Question: I have a couple prefabs I'm using to randomly generate a "room", but the same code is resulting in inconsistent widths:

The top (northWall) should be the same width as the bottom (southWall) but it's obviously 3 times the size.
Here is the "Room" prefab which instantiates the other "Wall" prefabs (they're all basically just Quads at this point).
'''
public float length;
public float width;
public float wallDepth;
public Transform northWall;
public Transform southWall;
void Start () {
length = Random.Range (5.0f, 25.0f);
width = Random.Range (5.0f, 25.0f);
wallDepth = 2.0f;
transform.localScale = new Vector3 (width, length, 0.0f);
Instantiate (northWall, new Vector3(transform.localPosition.x, transform.localPosition.y + (transform.localScale.y / 2) + (wallDepth / 2), 10.0f), Quaternion.identity);
northWall.transform.localScale = new Vector3 (width, wallDepth, 10.0f);
Instantiate (southWall, new Vector3(transform.localPosition.x, transform.localPosition.y - (transform.localScale.y / 2) - (wallDepth / 2), 10.0f), Quaternion.identity);
southWall.transform.localScale = new Vector3 (width, wallDepth, 10.0f);
}
'''
Am I going crazy? Is it just late and I'm missing something?
Thanks.
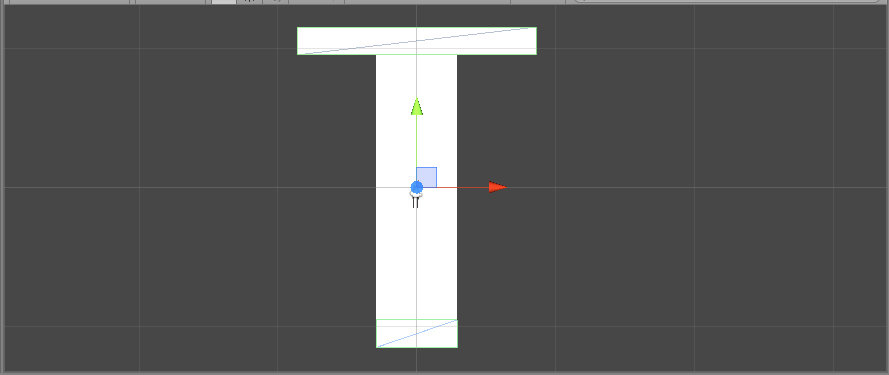
Answer: I've solved the issue. I think it's due to the fact that I was using the same prefab for each of the four walls. I made a function which returns a clone of the prefab and reassigns it to the original quad. This way the scale and position transforms apply only to the copied version of the quad:
'''
GameObject buildWall (GameObject source, float width, float length, float x, float y, float z) {
GameObject clone = Instantiate (source) as GameObject;
clone.transform.localScale = new Vector3 (width, length, 0.0f);
clone.transform.localPosition = new Vector3 (x, y, z);
return clone;
}
'''
And instantiation now looks like this:
'''
northWall = buildWall (northWall, width, wallDepth, transform.localPosition.x, transform.localPosition.y + (transform.localScale.y / 2) + (wallDepth / 2), 10.0f);
'''
I don't know if this is the most effective (or even correct) way to go about doing this, but it seems to work for now.